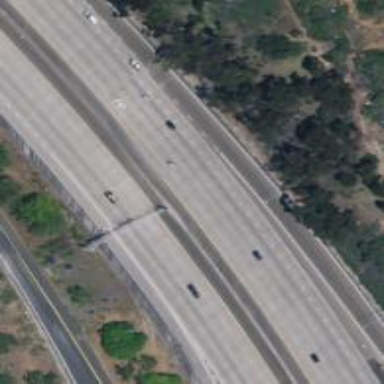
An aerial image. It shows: Motorway.